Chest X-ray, PA view. Patient: 59 years old, sex F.
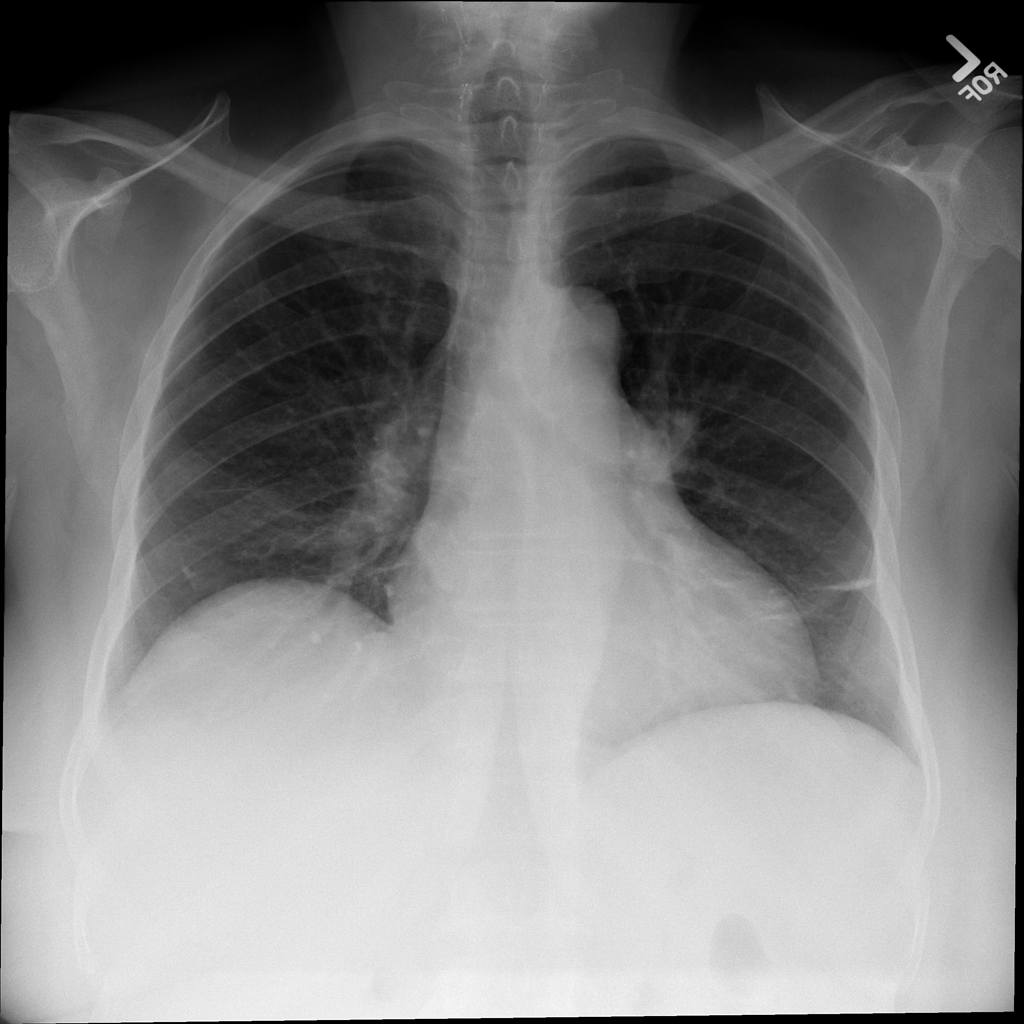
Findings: Atelectasis